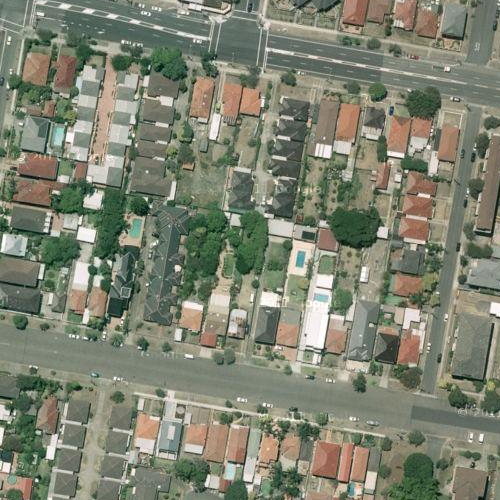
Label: sydney